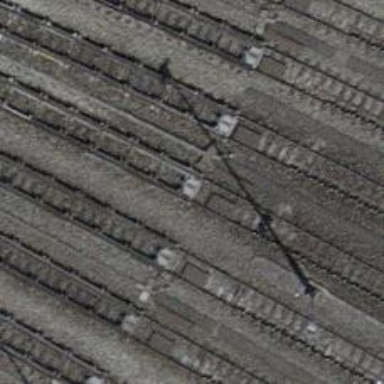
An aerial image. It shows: Railway yard with 1 track. It features beam retarder for controlling the speed of the trains.